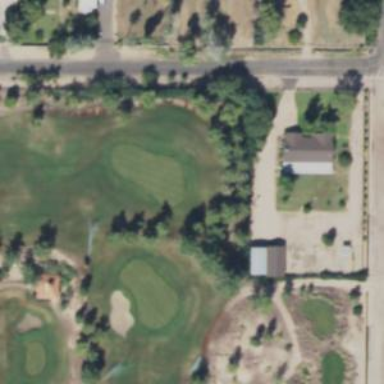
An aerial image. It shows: Golf hole.